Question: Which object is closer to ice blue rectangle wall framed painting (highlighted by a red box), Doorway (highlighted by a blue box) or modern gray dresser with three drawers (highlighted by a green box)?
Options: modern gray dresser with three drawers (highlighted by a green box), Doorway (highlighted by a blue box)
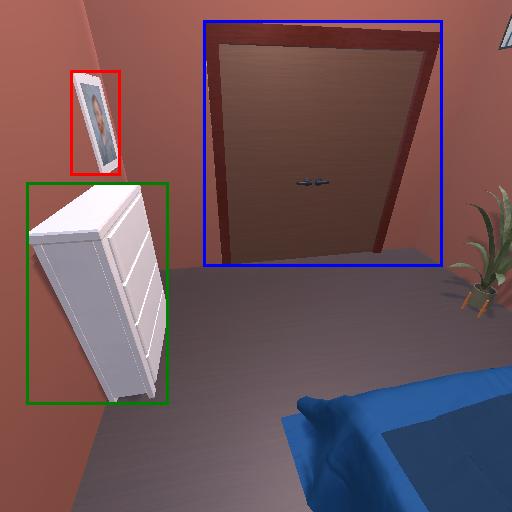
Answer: modern gray dresser with three drawers (highlighted by a green box)